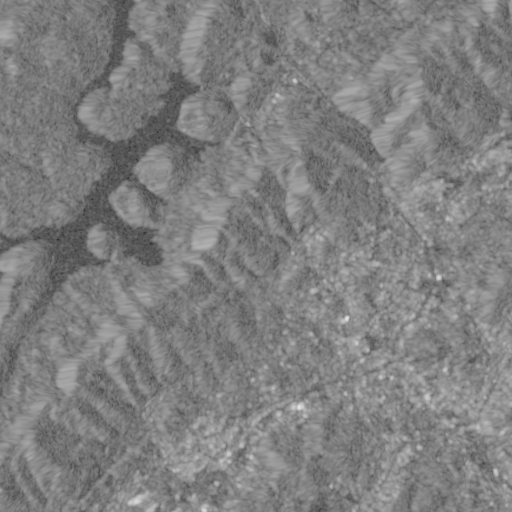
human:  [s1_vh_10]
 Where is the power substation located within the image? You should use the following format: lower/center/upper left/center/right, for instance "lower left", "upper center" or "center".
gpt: The power substation is located in the lower center of the image.
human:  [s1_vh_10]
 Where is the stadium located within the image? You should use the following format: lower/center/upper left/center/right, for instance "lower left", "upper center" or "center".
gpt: The stadium is located in the lower center of the image.
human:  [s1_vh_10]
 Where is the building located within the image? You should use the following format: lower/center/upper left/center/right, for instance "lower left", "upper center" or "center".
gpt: There is no building in the image.

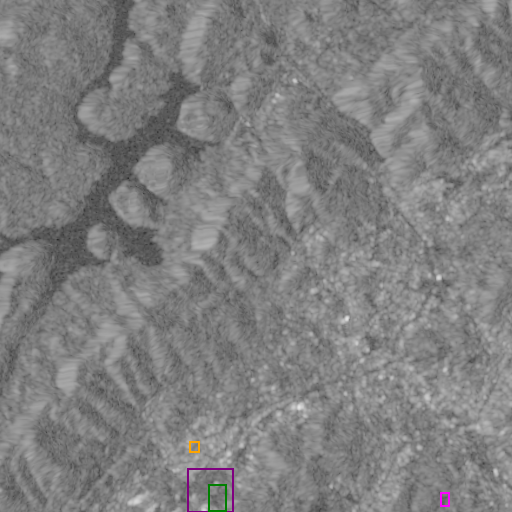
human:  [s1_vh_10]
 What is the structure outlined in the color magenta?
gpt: The structure outlined in magenta is a dam.
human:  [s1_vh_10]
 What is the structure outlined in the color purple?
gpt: The structure outlined in purple is a park.
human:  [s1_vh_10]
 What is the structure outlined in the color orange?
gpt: The structure outlined in orange is a power substation.
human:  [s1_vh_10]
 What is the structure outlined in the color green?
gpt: The structure outlined in green is a stadium.
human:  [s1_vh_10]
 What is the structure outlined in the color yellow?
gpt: There is no yellow outline.